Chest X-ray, PA view. Patient: 54 years old, sex M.
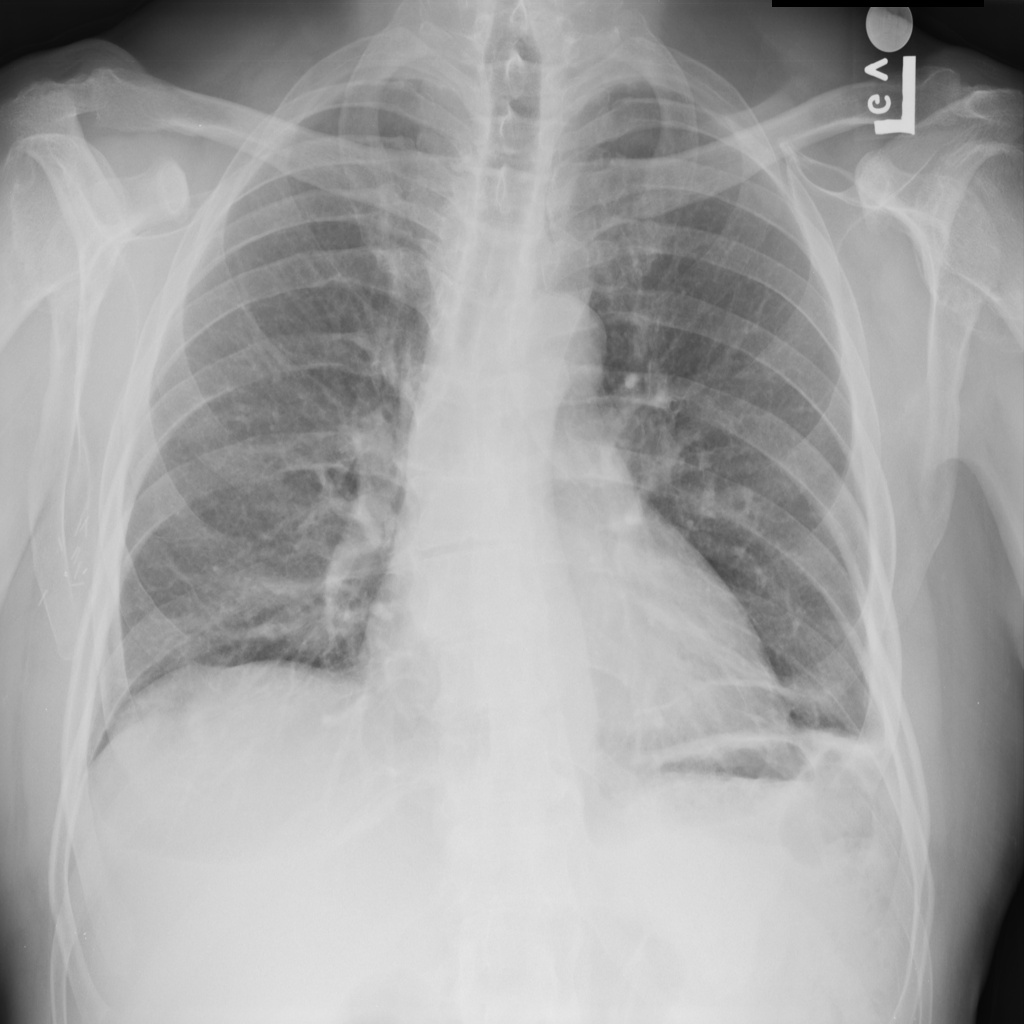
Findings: No Finding